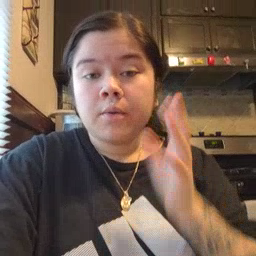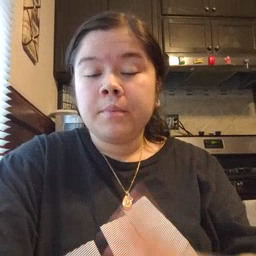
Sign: farm